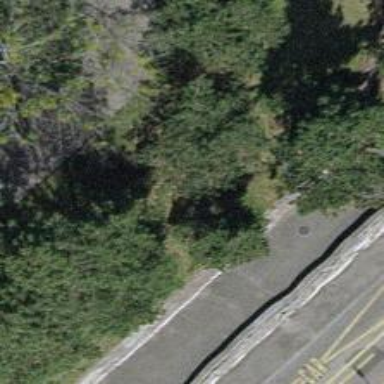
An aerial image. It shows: Evergreen needle-leaved tree.